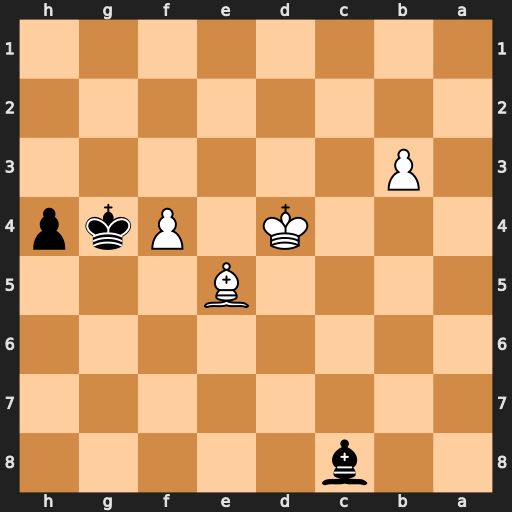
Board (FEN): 2b5/8/8/4B3/3K1Pkp/1P6/8/8
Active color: b
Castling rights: -
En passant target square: -
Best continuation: Bf5 Ke3 Kg3 Bf6 h3